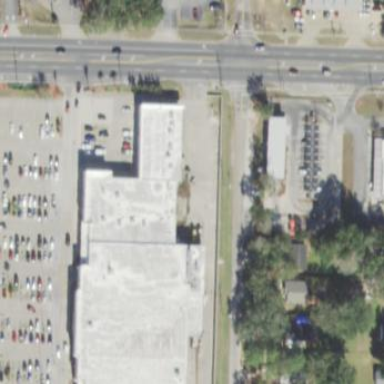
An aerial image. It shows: Part of building that houses supermarket.